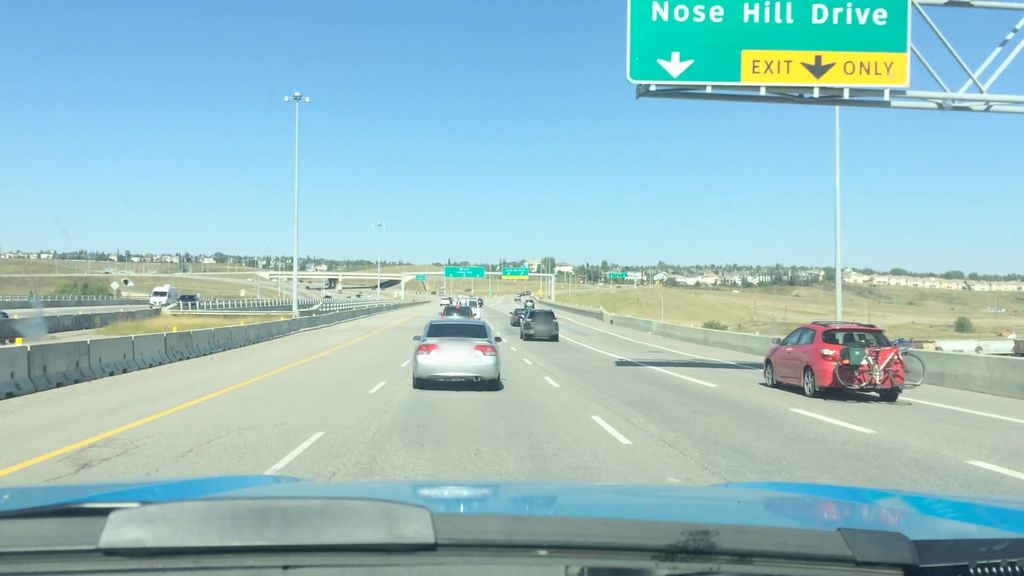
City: calgary